Небольшие частицы с одинаковыми массами $m$ и зарядами $q$ и $-q$ движутся без трения по пересекающимся под прямым углом узким прямым каналам, расположенным в горизонтальной плоскости (см. рисунок).  При этом оказалось, что в процессе дальнейшего движения расстояние $R$ между частицами остаётся неизменным.
Найдите суммарную кинетическую энергию частиц.
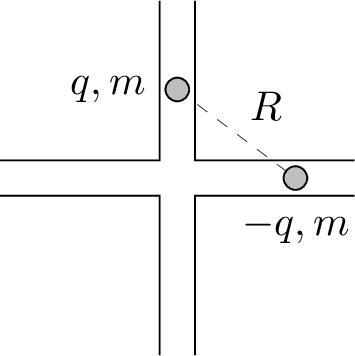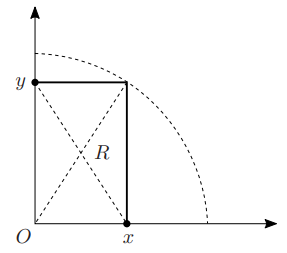
Решение: Введём оси координат $X Y$ с началом в точке пересечения каналов $O$, направленные вдоль них (см. рисунок).  Пусть $x$ и $y$ — координаты частиц. Тогда из второго закона Ньютона и закона Кулона их ускорения: $$ a_{x}=-\frac{k q^{2} x}{m R^{3}} \quad \text { и } \quad a_{y}=-\frac{k q^{2} y}{m R^{3}}. $$ Отметим, что вклад в ускорение дают только составляющие сил Кулона, направленные вдоль каналов, по которым движутся частицы. Рассмотрим вспомогательную воображаемую «частицу» массой $m$, движущуюся в плоскости $X Y$. Пусть координаты «частицы» равны координатам $x$ и $y$ наших шариков. Заметим, что если на частицу действует сила, равная $k q^{2} / R^{2}$ и направленная к точке $O$, то проекции ее ускорения на оси $X$ и $Y$ в точности равны ускорениям исходных частиц $a_{x}$ и $a_{y}$. Учитывая, что и координаты «частицы» равны координатам исходных частиц, получим, что задача о движении исходных частиц полностью эквивалентна задаче о движении вспомогательной «частицы». Из неизменности расстояния между частицами следует, что постоянна величина $$ x^{2}+y^{2}=R^{2} . $$ При неизменности расстояния между частицами их потенциальная энергия также не меняется, поэтому из закона сохранения энергии следует, что постоянна сумма квадратов скоростей частиц, равная квадрату скорости «частицы»: $$ v^{2}=v_{x}^{2}+v_{y}^{2}=\operatorname{const}. $$ Таким образом, вспомогательная «частица» движется по окружности радиуса $R$ с постоянной скоростью $v$. Из второго закона Ньютона для «частицы» имеем $$ \frac{v^{2}}{R}=\frac{k q^{2}}{m R^{2}}, $$ откуда для искомой кинетической энергии $$ T=\frac{m}{2}\left(v_{x}^{2}+v_{y}^{2}\right)=\frac{m v^{2}}{2}=\frac{k q^{2}}{2 R}. $$
Ответ: $$ T=\frac{k q^{2}}{2 R}. $$
Темы:
T, Механика, Динамика, Электричество, Колебания, Всероссийские